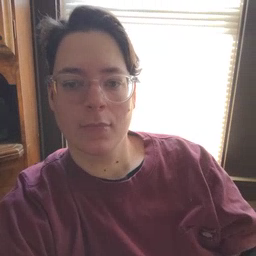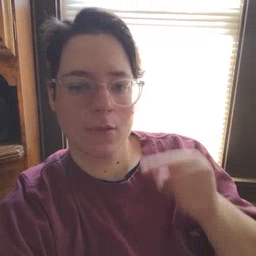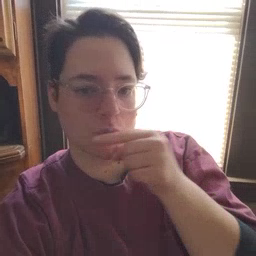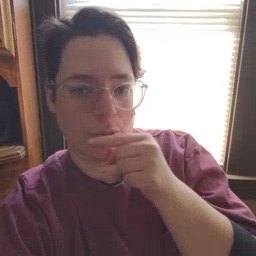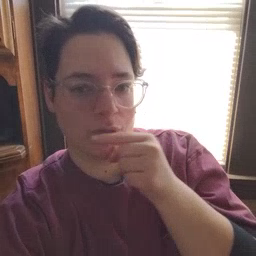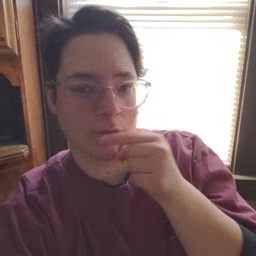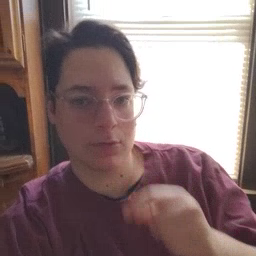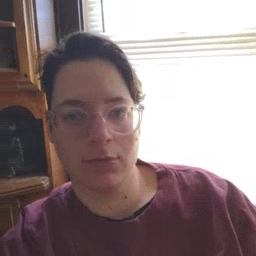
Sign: toothbrush